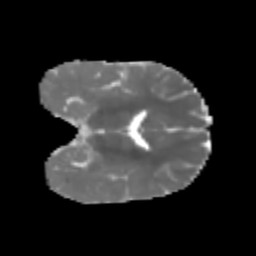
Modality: MD
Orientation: coronal
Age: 7
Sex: female
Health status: healthy